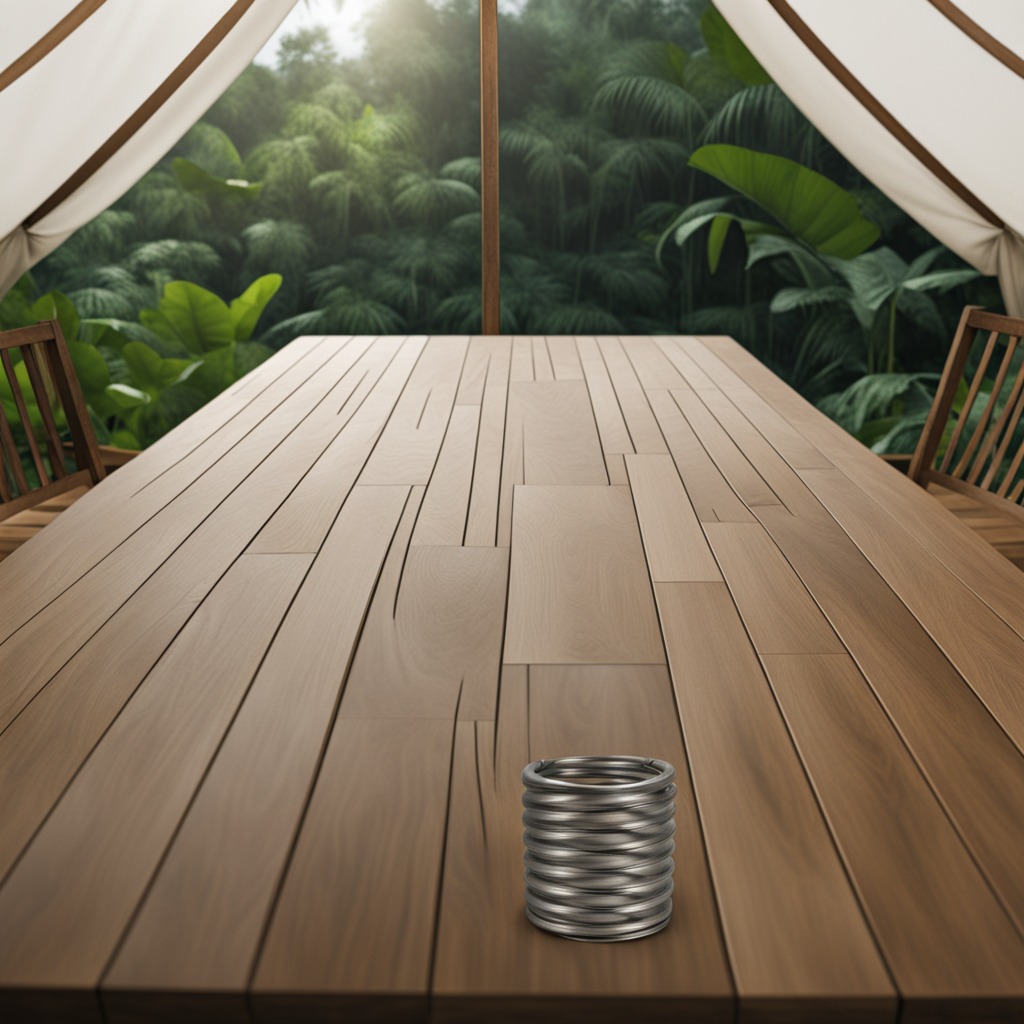
A coiled metal spring lies on a wooden table inside a jungle field workshop tent.